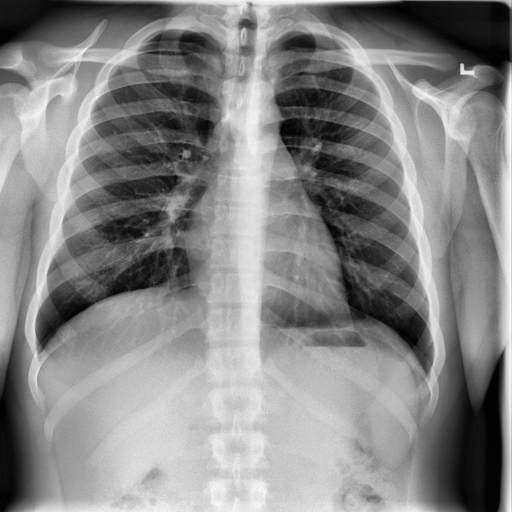
Finding: NORMAL